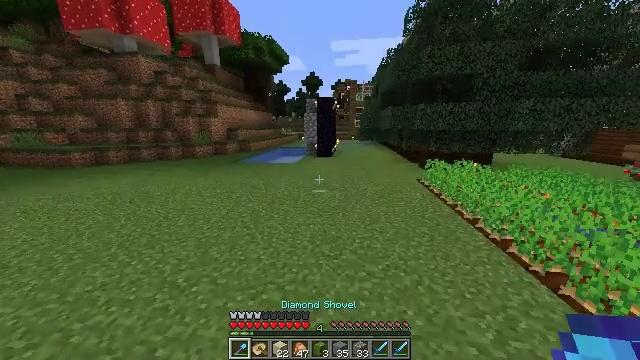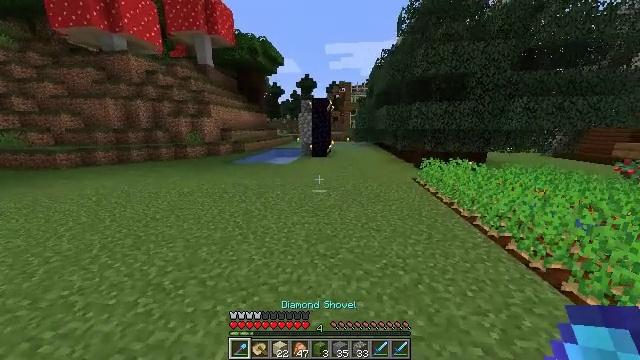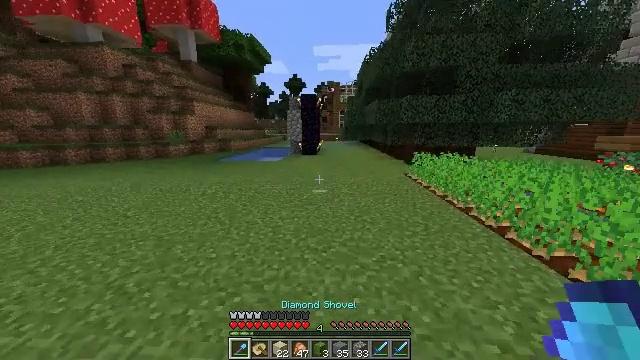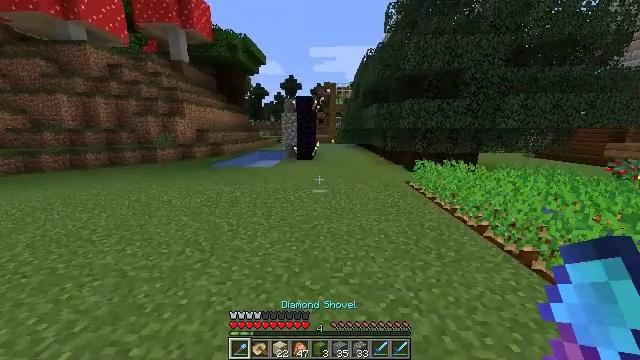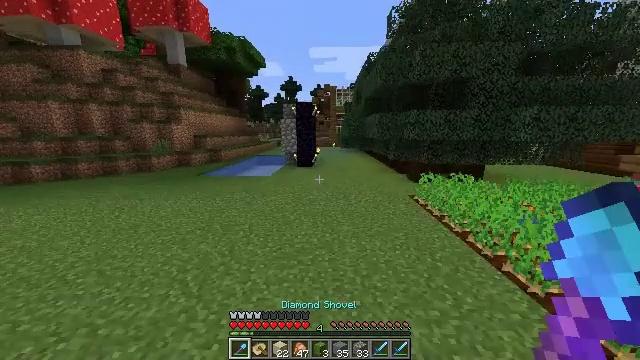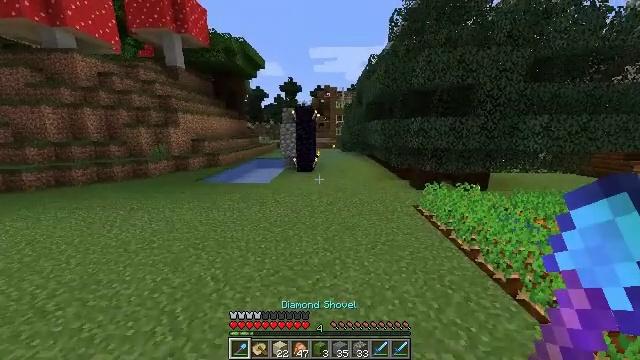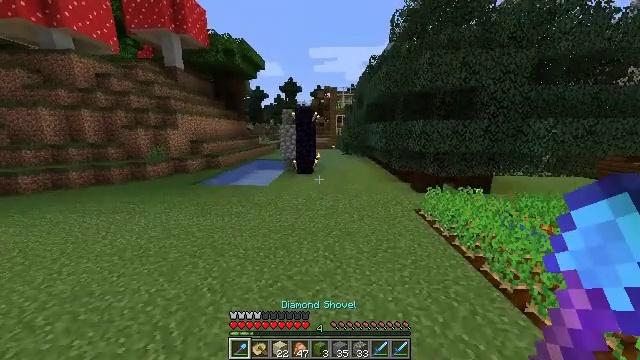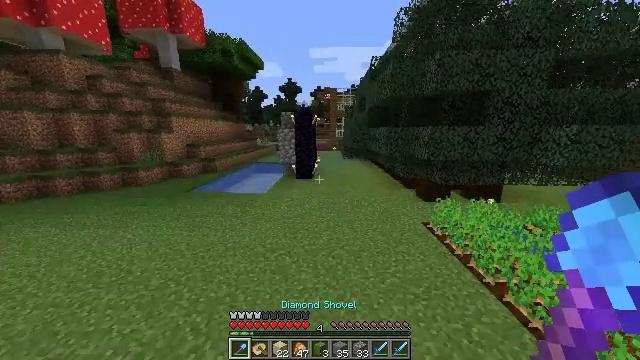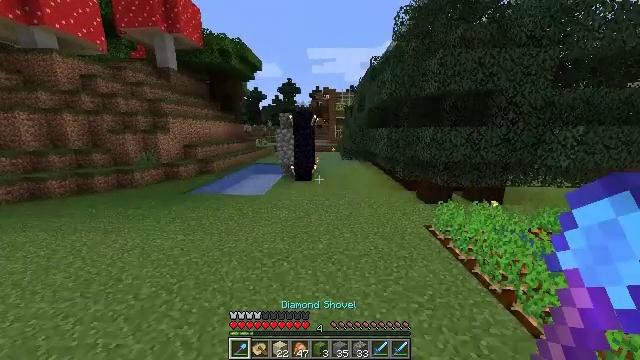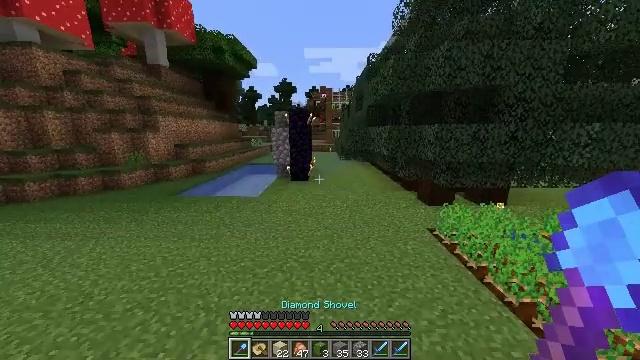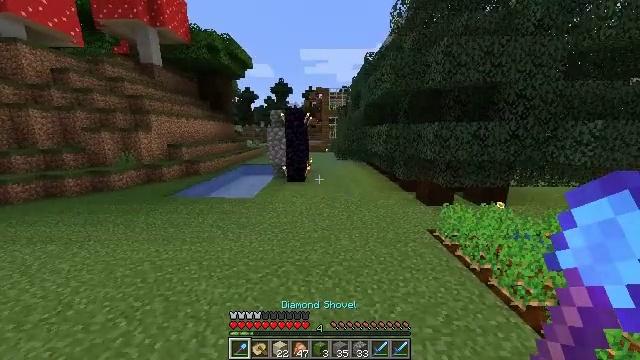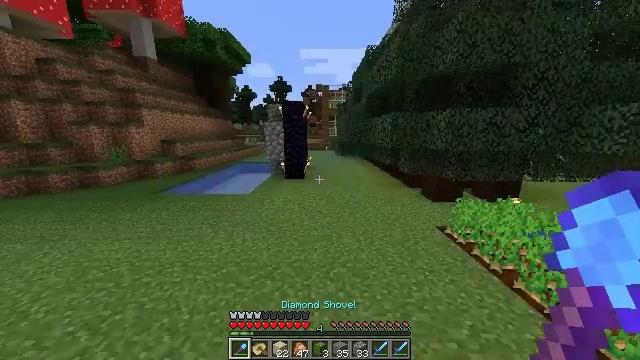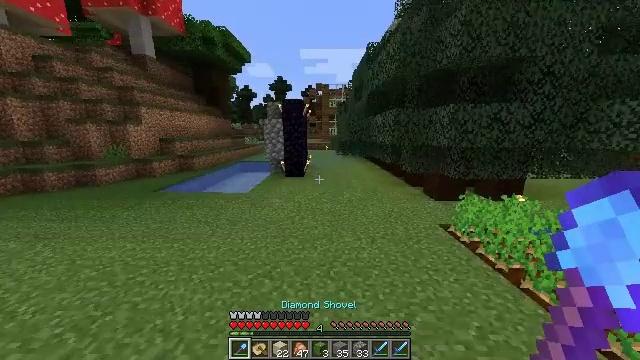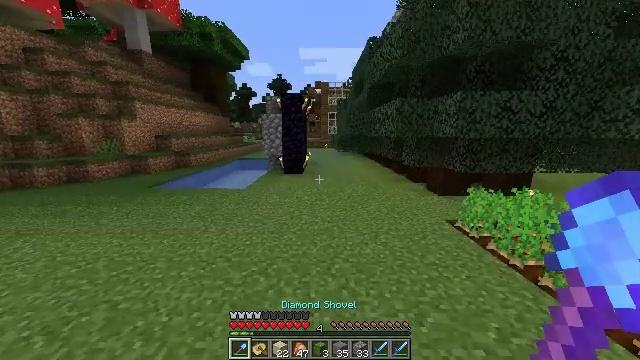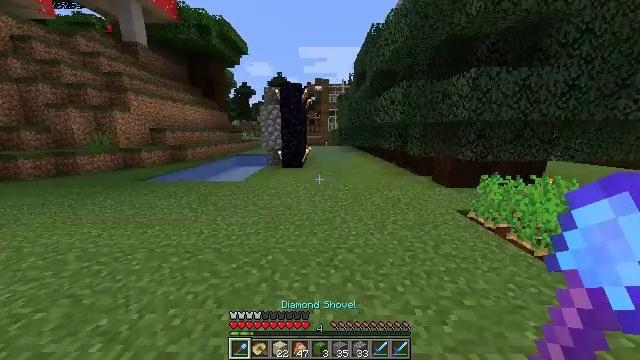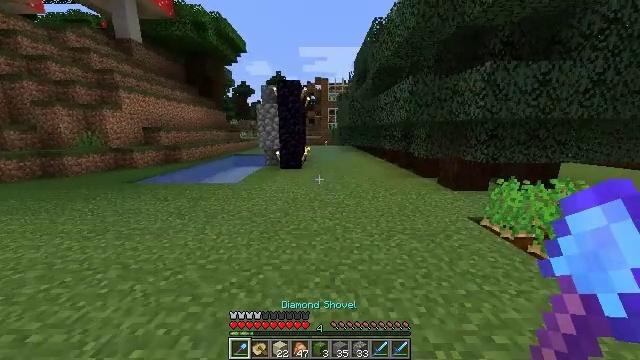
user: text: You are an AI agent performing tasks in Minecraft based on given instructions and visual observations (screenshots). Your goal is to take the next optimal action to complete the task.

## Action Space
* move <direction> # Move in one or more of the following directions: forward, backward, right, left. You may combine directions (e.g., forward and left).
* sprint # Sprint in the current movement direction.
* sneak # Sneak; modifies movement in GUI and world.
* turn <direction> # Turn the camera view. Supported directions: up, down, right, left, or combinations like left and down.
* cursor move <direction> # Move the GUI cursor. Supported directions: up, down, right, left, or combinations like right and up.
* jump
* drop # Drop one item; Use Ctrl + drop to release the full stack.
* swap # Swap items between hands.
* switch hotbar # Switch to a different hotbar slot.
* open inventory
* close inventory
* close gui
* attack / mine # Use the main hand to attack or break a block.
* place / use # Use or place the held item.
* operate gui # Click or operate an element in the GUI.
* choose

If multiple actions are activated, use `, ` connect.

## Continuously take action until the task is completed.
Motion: motion action
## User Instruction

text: Mine the sweet berry bush.
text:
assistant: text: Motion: move forward, sprint, turn right, jump
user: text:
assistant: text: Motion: move forward, sprint, turn right, jump
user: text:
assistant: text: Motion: move forward, sprint, turn right, jump
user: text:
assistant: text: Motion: move forward, sprint, jump
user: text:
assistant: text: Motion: move forward, sprint, jump
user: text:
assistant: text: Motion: move forward, jump
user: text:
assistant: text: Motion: move forward, jump
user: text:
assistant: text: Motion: move forward, jump
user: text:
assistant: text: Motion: move forward, jump
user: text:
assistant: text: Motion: move forward, jump
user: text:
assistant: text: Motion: move forward, jump
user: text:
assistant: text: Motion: move forward, jump
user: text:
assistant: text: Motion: move forward, sprint, jump
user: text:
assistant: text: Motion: move forward, sprint, jump
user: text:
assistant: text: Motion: move forward, sprint, jump
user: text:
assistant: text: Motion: move forward, sprint, jump
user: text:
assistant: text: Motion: move forward, jump
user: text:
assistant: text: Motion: move forward, jump
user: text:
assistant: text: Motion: move forward, jump
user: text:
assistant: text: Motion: move forward, jump
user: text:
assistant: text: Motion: move forward, jump
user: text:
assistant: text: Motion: move forward, jump
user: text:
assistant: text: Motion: move forward, jump
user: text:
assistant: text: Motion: move forward, jump
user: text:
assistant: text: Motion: move forward, jump
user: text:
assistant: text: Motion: move forward, sprint, jump
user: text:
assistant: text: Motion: move forward, sprint, jump
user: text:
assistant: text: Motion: move forward, sprint, jump
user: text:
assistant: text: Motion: move forward, jump
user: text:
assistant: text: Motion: move forward, jump